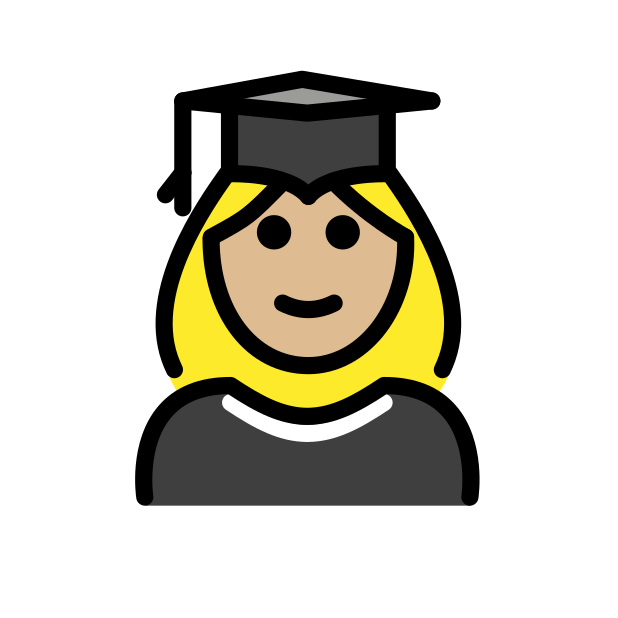
woman student: medium-light skin tone